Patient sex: M
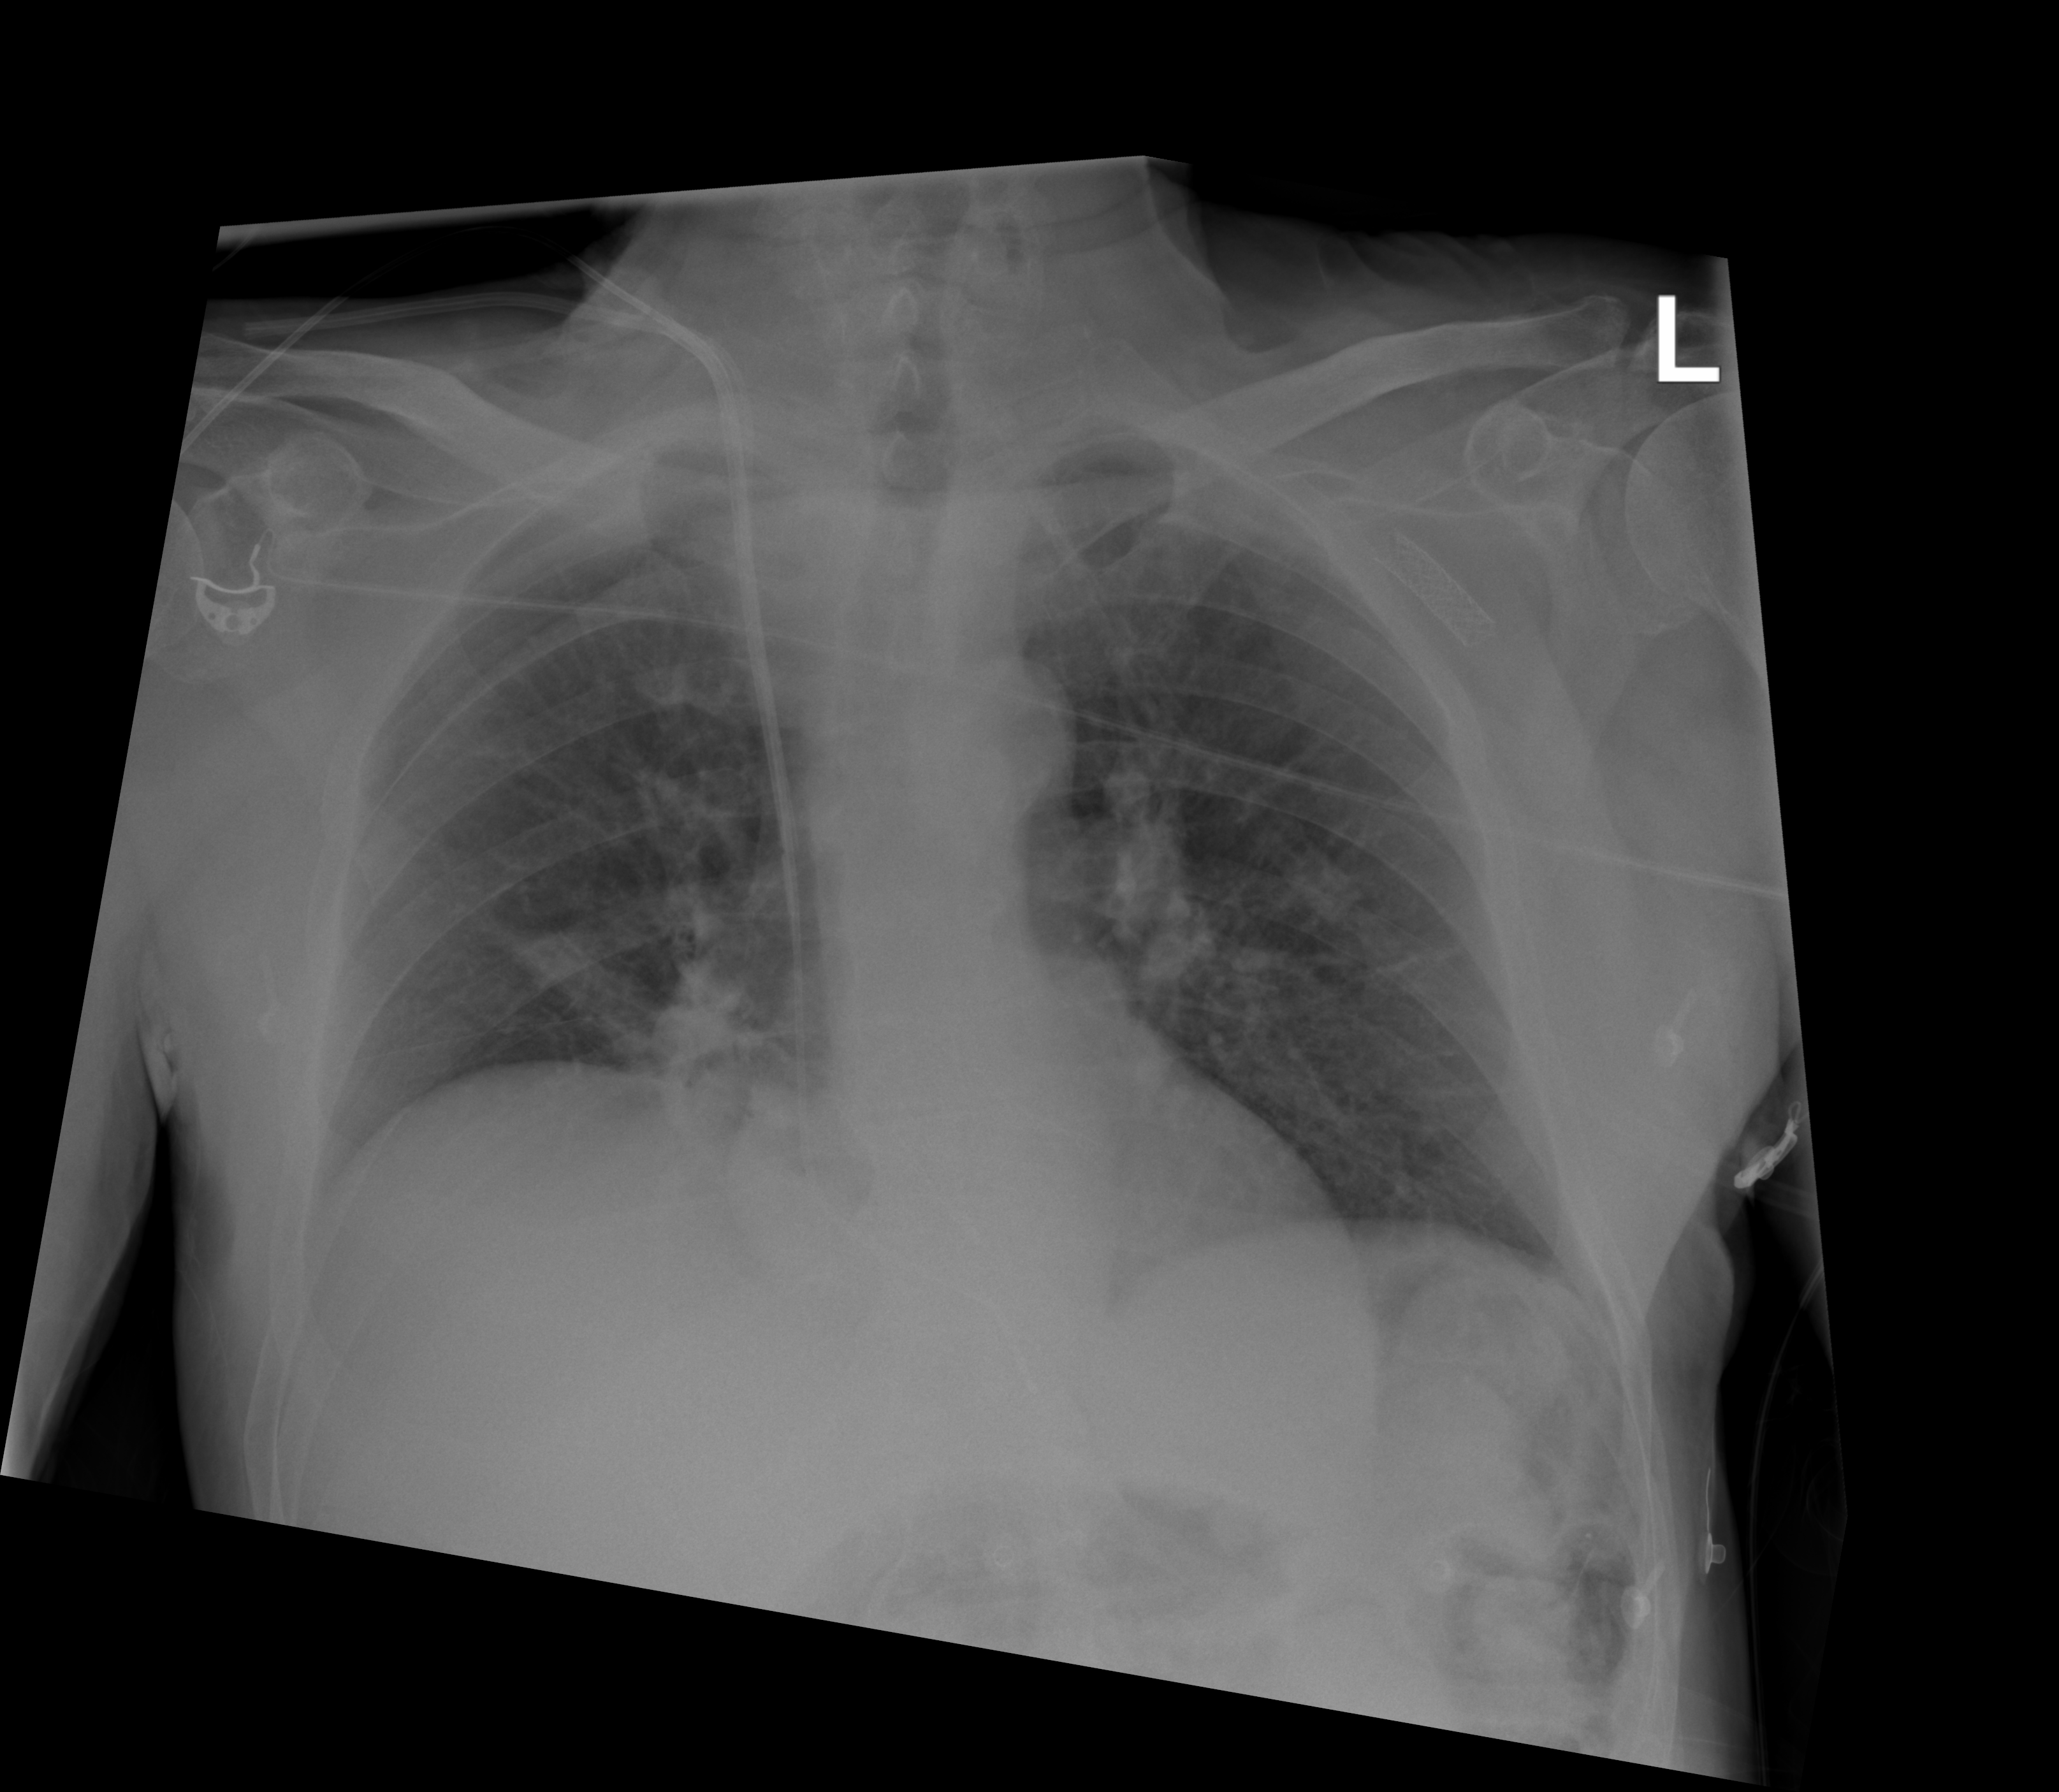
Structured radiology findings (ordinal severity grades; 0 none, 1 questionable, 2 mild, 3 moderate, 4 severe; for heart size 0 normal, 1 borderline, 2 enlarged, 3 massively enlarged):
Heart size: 0
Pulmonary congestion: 0
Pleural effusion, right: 0
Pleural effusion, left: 0
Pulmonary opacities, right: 0
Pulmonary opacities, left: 0
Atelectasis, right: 2
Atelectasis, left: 2